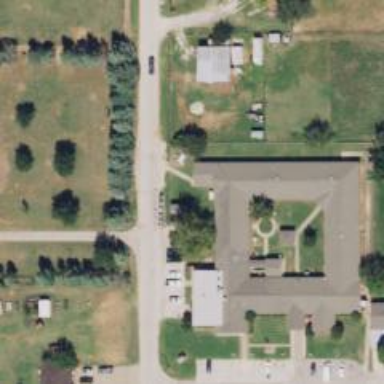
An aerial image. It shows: Nursing home building.